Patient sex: M
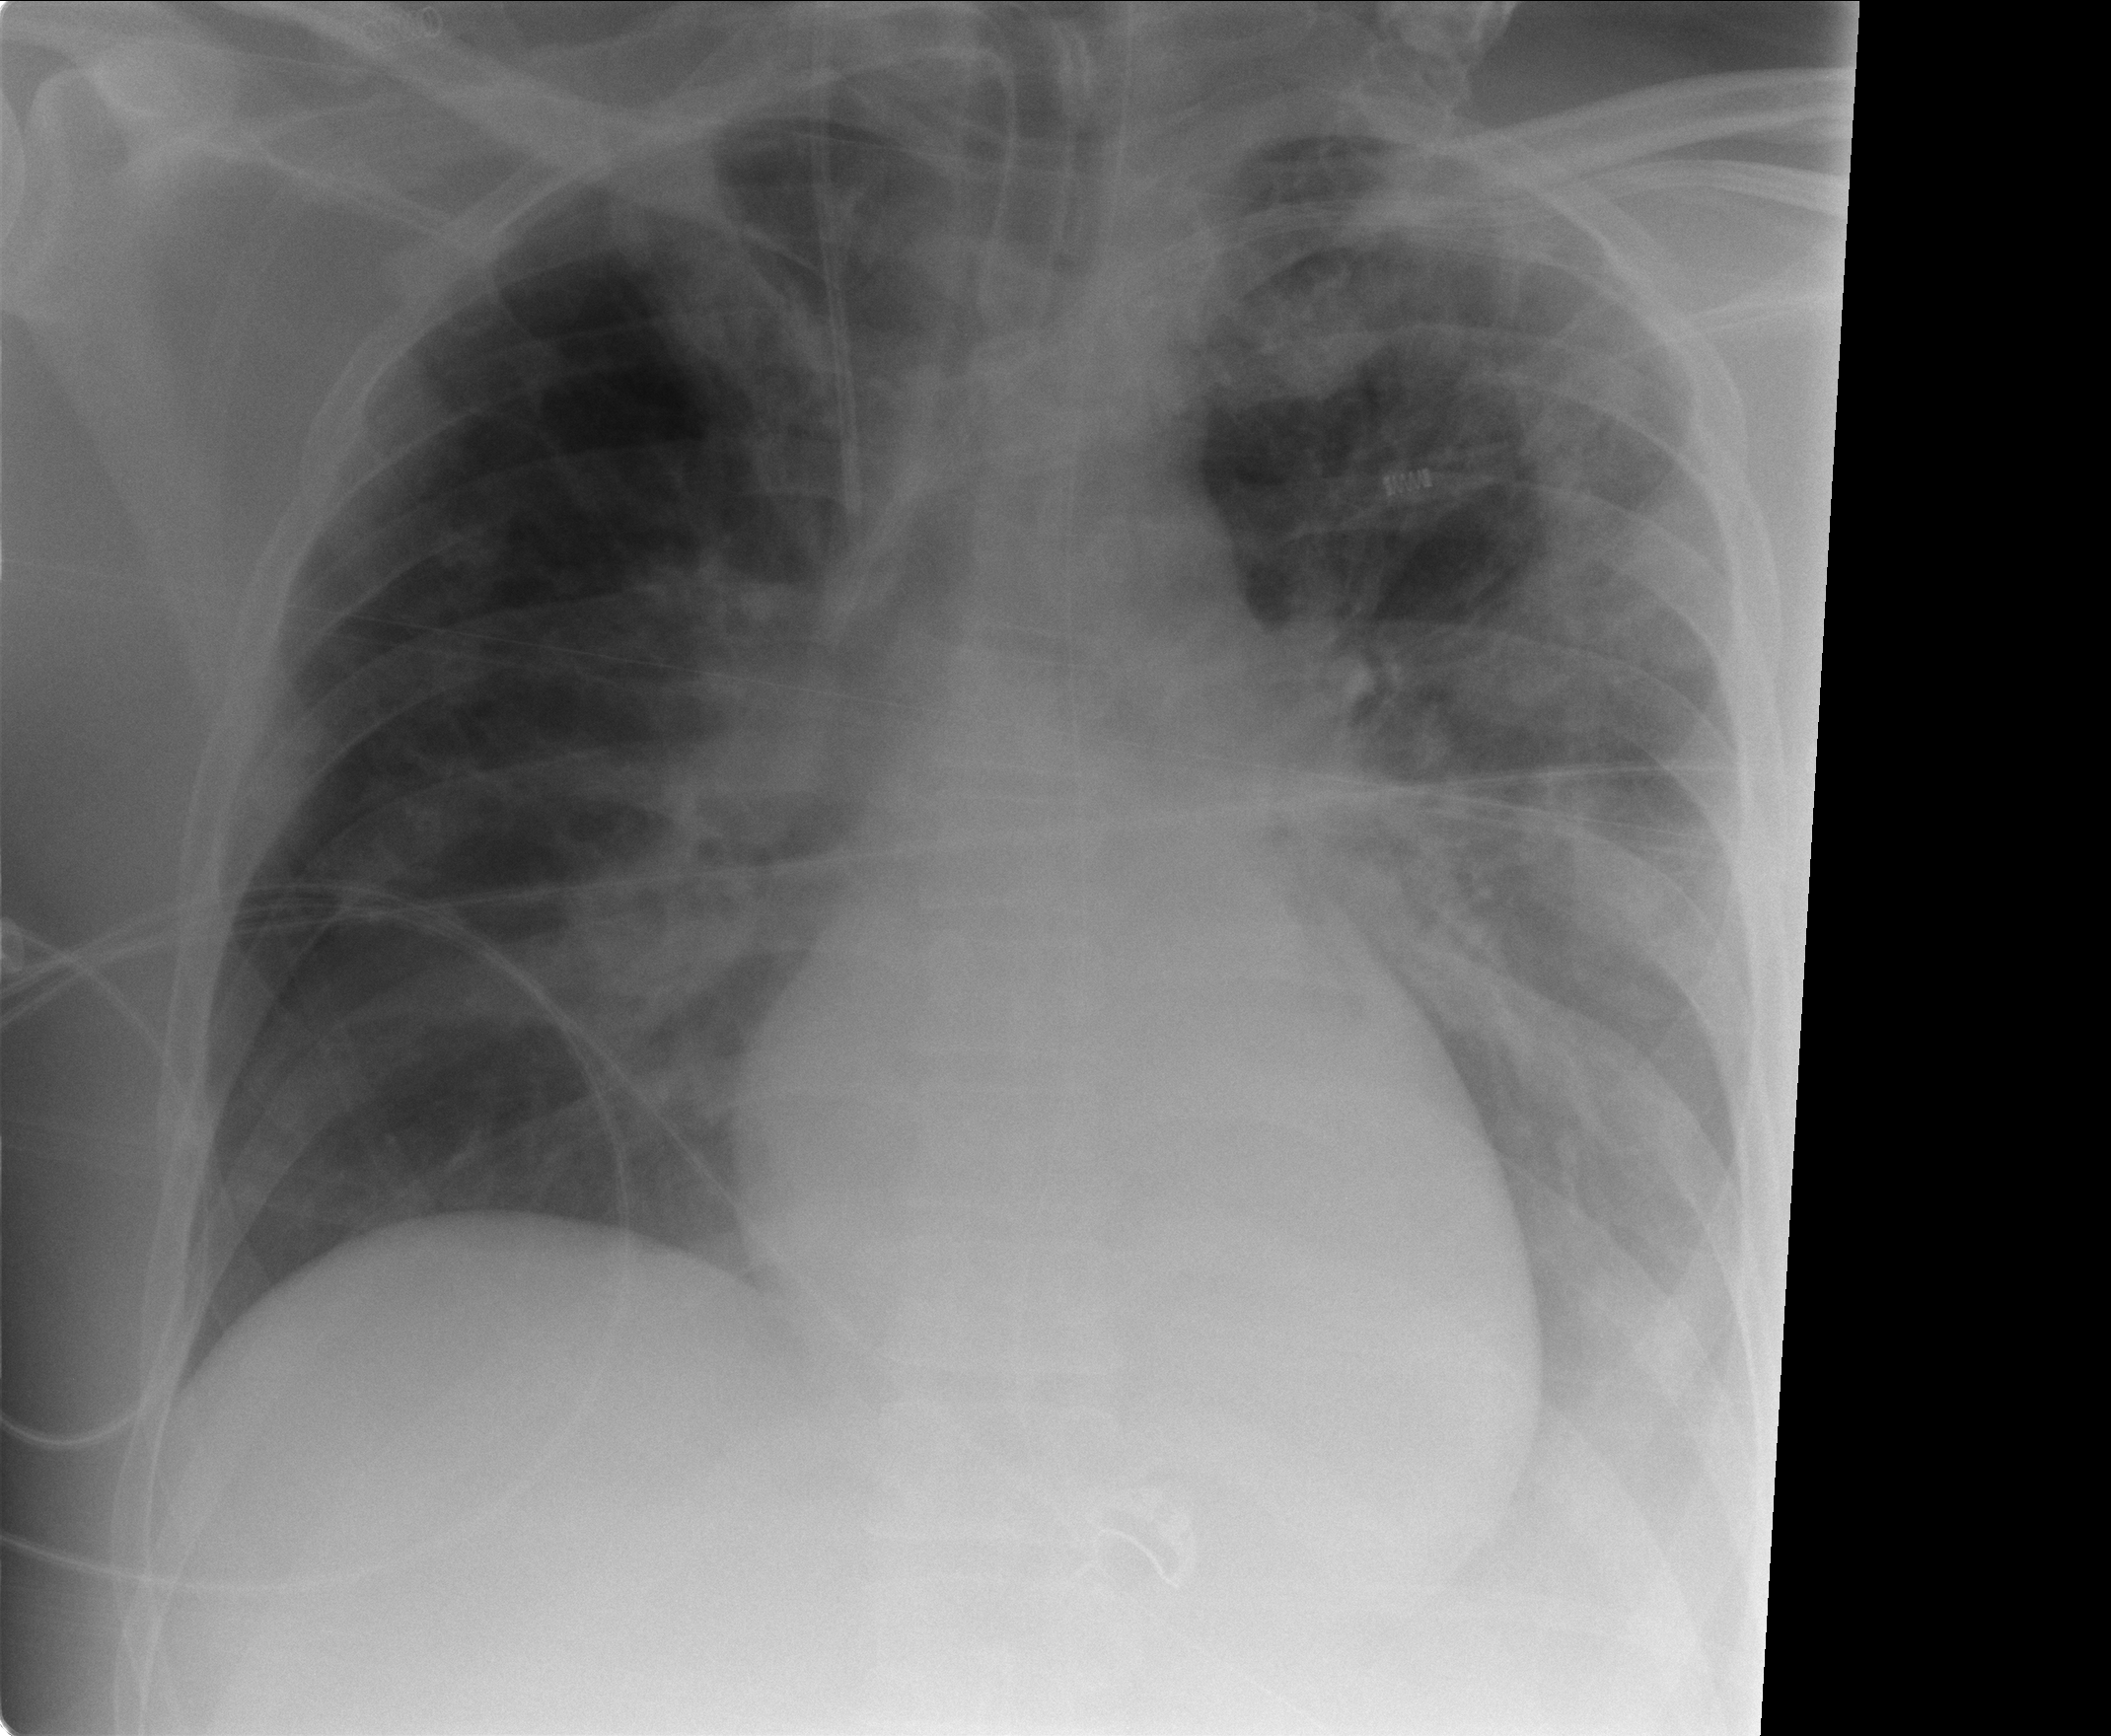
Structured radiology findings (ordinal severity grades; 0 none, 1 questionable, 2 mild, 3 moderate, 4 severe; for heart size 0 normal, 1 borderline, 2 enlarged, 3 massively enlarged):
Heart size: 0
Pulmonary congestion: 0
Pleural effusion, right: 1
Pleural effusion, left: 3
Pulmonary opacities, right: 1
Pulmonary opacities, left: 2
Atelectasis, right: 1
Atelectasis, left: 2